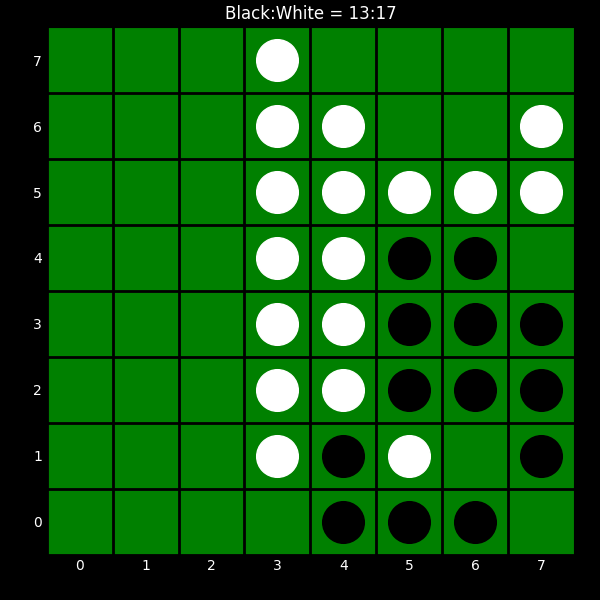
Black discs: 13
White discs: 17